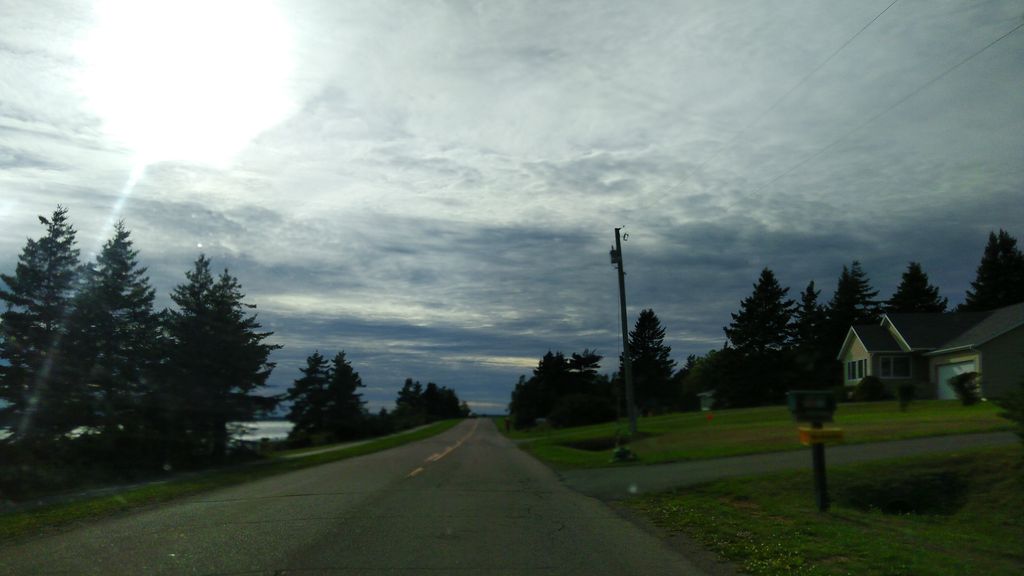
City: charlottetown